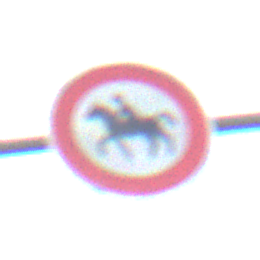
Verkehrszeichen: VerbotReiter
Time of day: MorningAfternoon
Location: Outdoor (Suburban)
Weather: PartlyCloudy
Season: NotSpecified
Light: Natural